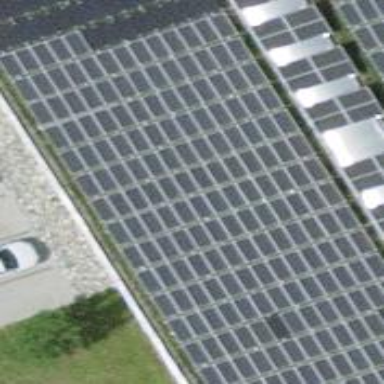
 consisting of solar photovoltaic panels."